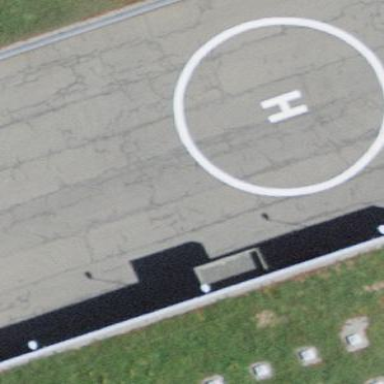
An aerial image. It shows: Image of helipad at airport.